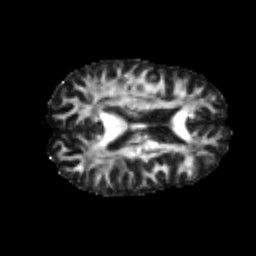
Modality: FA
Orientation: axial
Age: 24
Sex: female
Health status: healthy
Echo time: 0.074 s